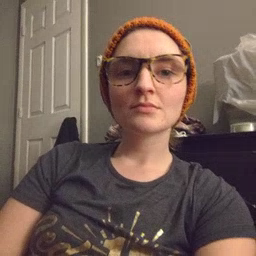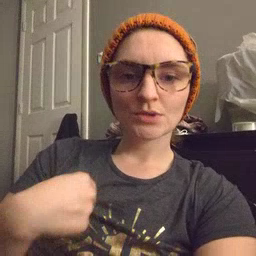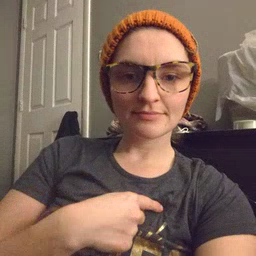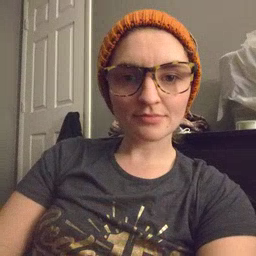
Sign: weus